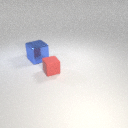
small red rubber cube in front of large blue metal cube